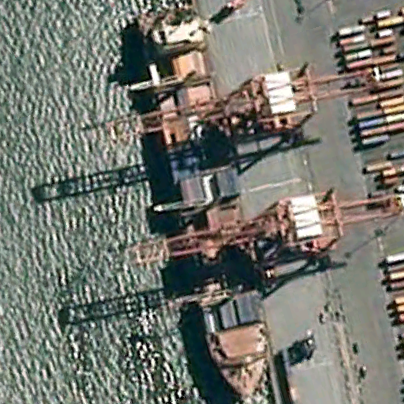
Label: civil